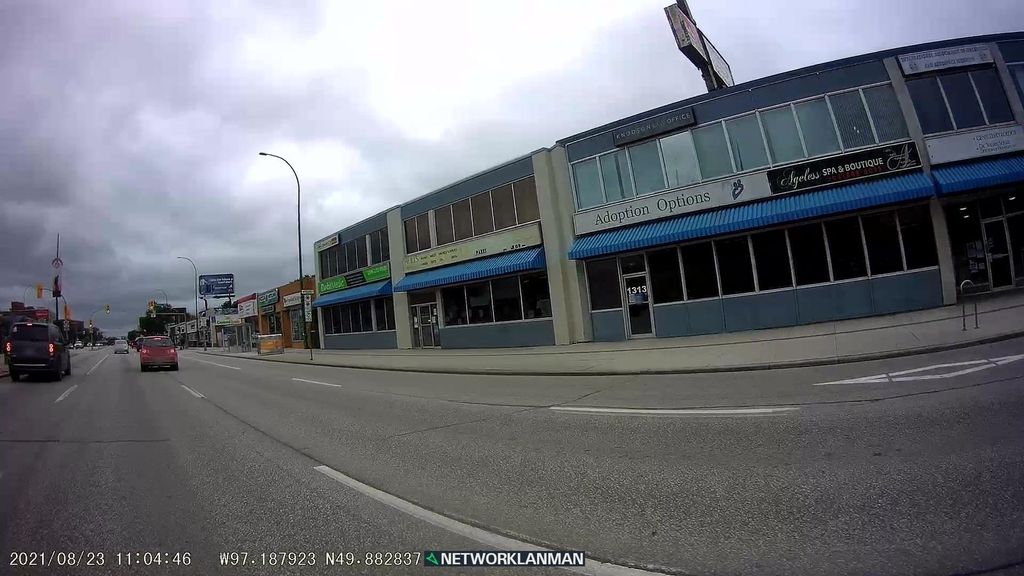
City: winnipeg